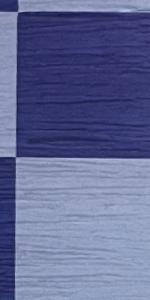
Label: Empty